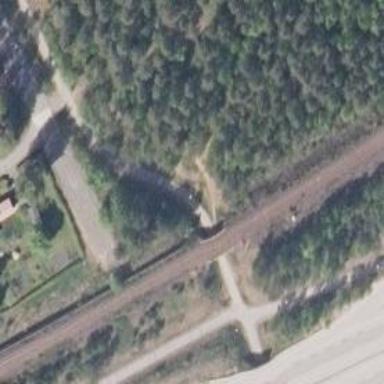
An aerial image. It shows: Single-track continuous railway bridge with electrified contact line.